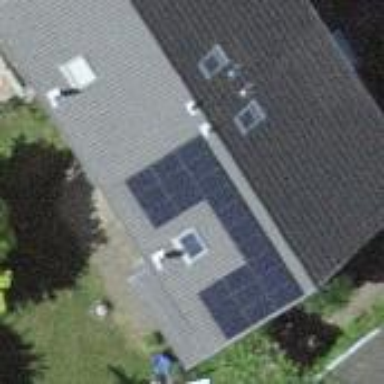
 consisting of solar photovoltaic panels."